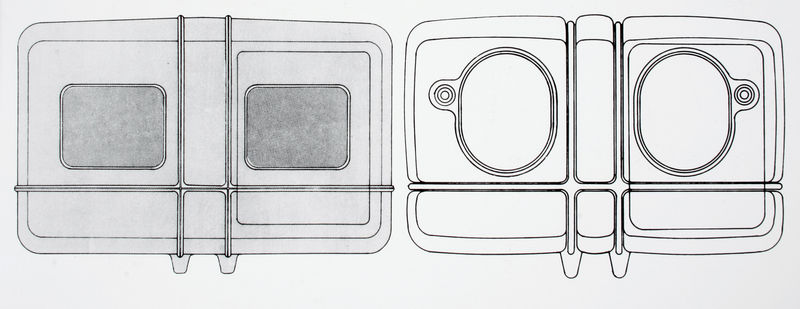
Titel: "Capsel-Tower", Projekt, Ansichten einer Kapsel
Künstler: Archigram
Schlagwörter: fenster, grau, schwarz, weiss, zeichnung, gitter, oval, linien, striche, rechteck, entwurf, etui, raster